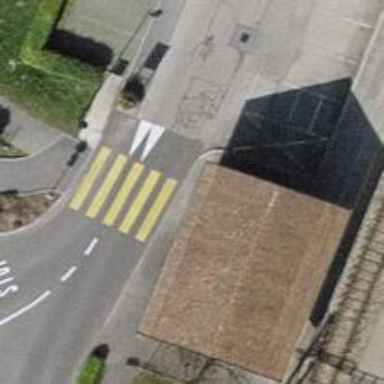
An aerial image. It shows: Traffic hump for calming the traffic.